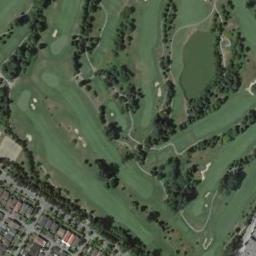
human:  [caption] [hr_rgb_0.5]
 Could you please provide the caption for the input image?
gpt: Lots of trees are beside the golf course .

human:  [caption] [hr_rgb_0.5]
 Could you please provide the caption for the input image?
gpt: There are a few bunkers and lakes, A few paths and many trees on a large green lawn on the golf course, And there are many neatly arranged buildings beside the golf course .

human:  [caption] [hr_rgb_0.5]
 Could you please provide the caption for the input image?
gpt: The picture shows a road with a nearly 180-degree turn .

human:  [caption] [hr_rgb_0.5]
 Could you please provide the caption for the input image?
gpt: The golf course has a lake, Some fairways, Roads, Barrier trees and sandpits and some houses arranged neatly are next to the golf course .

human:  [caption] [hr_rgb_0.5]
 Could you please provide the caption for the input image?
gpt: There are some rows of green trees on the golf course .